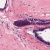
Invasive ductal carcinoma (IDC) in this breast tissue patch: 0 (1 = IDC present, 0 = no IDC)